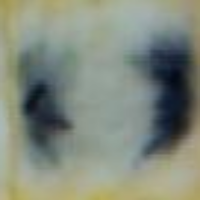
Label: anaphase